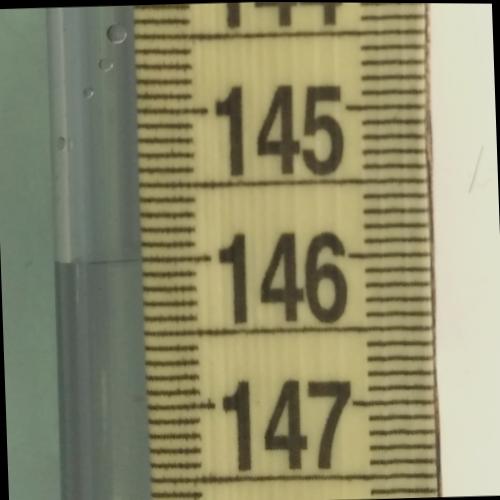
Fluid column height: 146.0 cm